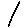
Label: line